Aerial crown-view tile of a tropical tree (Barro Colorado Island, Panama), acquired 20250818:
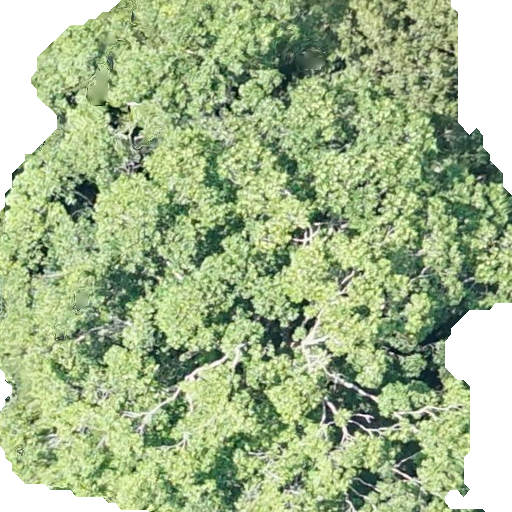
Species: Ocotea leptobotra
GBIF accepted scientific name: Ocotea leptobotra
Crown area: 369.256 m²